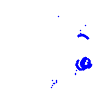
Particle: electron